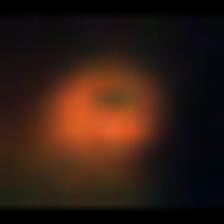
Taxon: NanoPlankton
Group: Other